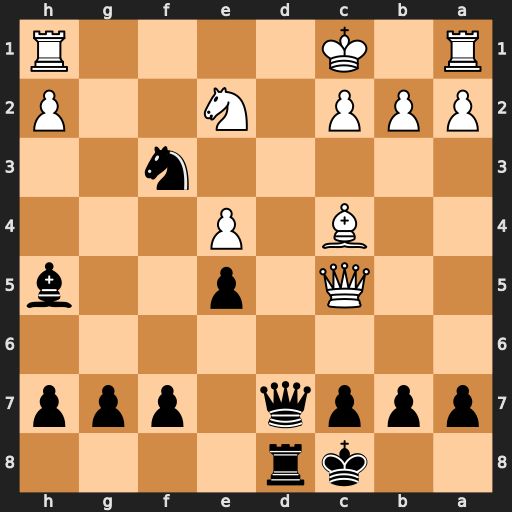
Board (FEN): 2kr4/pppq1ppp/8/2Q1p2b/2B1P3/5n2/PPP1N2P/R1K4R
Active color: b
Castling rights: -
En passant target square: -
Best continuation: Qd2+ Kb1 Qd1+ Rxd1 Rxd1+ Nc1 Nd2#